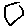
Label: hexagon